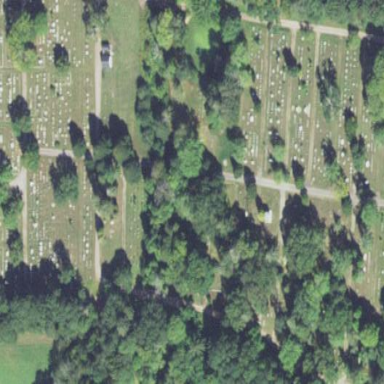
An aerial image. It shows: Cemetery area categorized as "Cemetery".